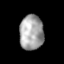
Tissue: lung
Cell type: Endothelial cells
Senescence score: 0.6312
Nuclear area (px): 819
Mean DAPI intensity: 165.021